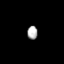
Tissue: lung
Cell type: Epithelial cells
Senescence score: 0.1462
Nuclear area (px): 137
Mean DAPI intensity: 172.693